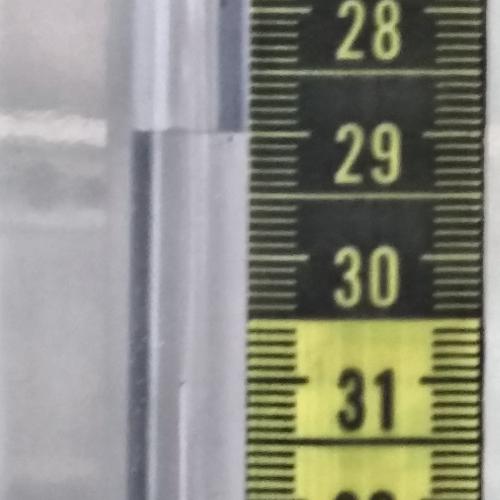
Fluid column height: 29.0 cm